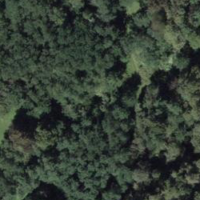
EUNIS habitat code: 44
Species observed at this site:
Galeruca tanaceti
Ichthyosaura alpestris
Rutpela maculata